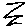
Label: zigzag